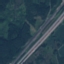
Label: Highway